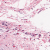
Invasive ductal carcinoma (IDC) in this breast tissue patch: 0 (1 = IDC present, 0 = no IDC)